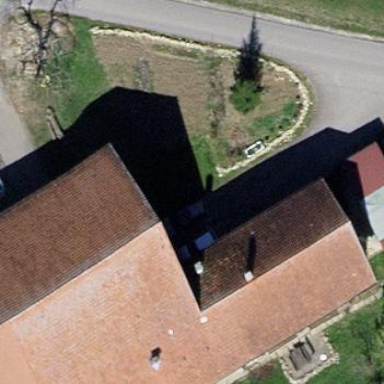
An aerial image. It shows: Farm building.